Question: I have my application set up to only allow one install. If the application is already installed wix nicely pops up with this message

Is there a way to give the user the option to uninstall the application at this time? I don't want my users to then have to go to 'menu -> app -> uninstall' or 'control panel'. I would like to make it easy for them to remove the old version and install the new one.
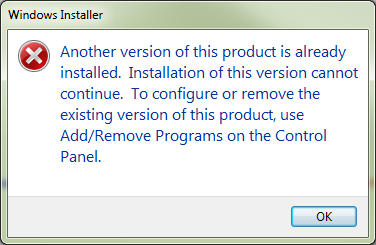
Answer: That message is a feature of Windows Installer - it's just the way everything works, based on the fact that the product's ProductCode and PackageCode are present on the system. Since that message comes from Windows (not WiX) there is no tailoring it to install the MSI file that prompted it.
You can't have the same ProductCode installed more than once per-system install, so an option to install another MSI with the same ProductCode doesn't exist unless you make it a minor update by installing an updated version of the MSI file with an update command line.
The way you make it easy to upgrade is to use the WiX MajorUpgrade tag. You also need to increment ProductVersion in the first 3 fields, have a new ProductCode, keep the same UpgradeCode, and decide where you want the upgrade sequenced, and that depends on whether you increment file versions for updated files, and preserve component IDs for the same resources. This installs the new product while uninstalling the older one. This standard automatic major upgrade doesn't say "do you want to upgrade to this new product?". It just does it, the assumption being that people are in fact pretty smart and they are well aware that they have a new version of an installed product and that this will upgrade it. The upgrade is also a fresh install for people who don't have any old versions installed.